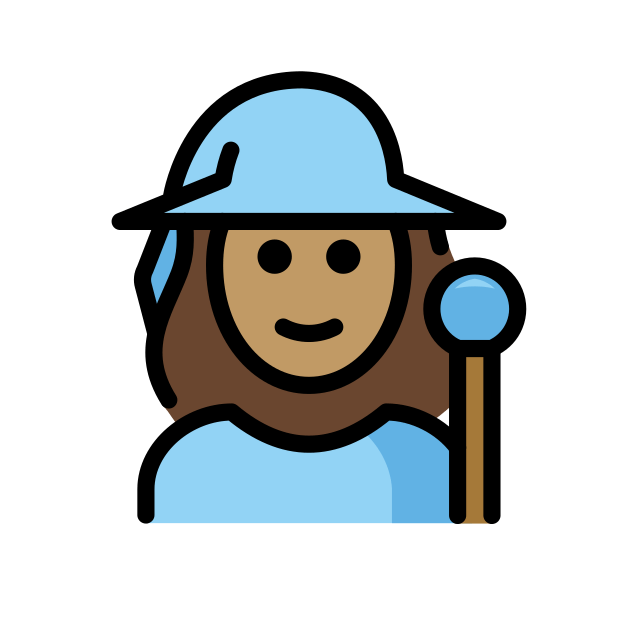
woman mage: medium skin tone